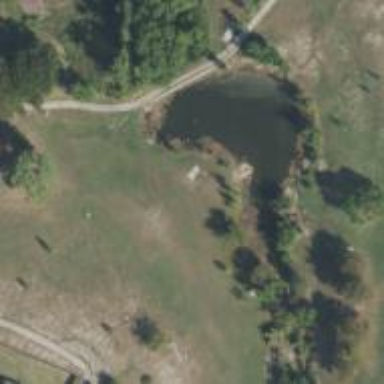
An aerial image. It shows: Disc golf hole in disc golf sport setting.